Interaction volume radius: 5 \u00c5
Interaction volume height: 30 \u00c5
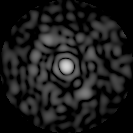
Disorder parameter: 0.831